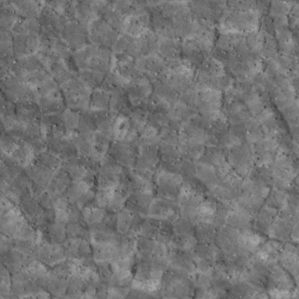
Label: non_frost